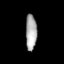
Tissue: lung
Cell type: Endothelial cells
Senescence score: 0.5472
Nuclear area (px): 392
Mean DAPI intensity: 169.793